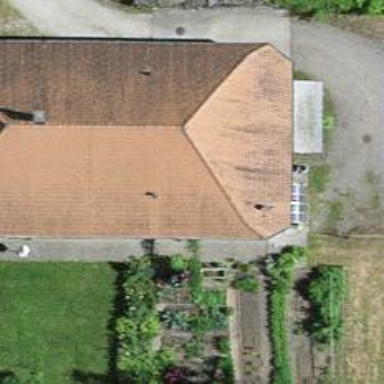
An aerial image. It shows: Farm building.